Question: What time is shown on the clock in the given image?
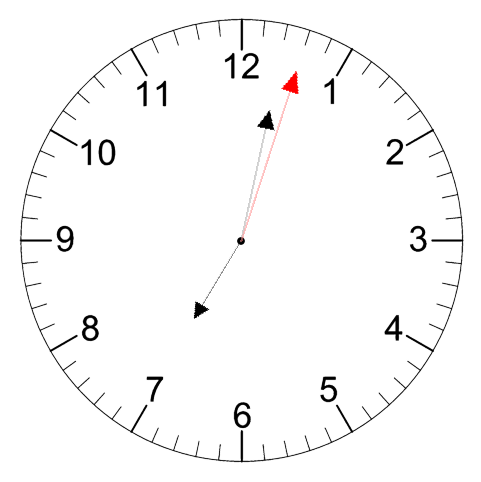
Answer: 07:02:03